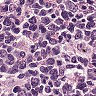
Metastatic tissue present: no